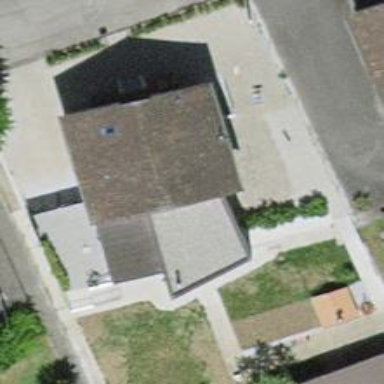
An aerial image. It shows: Detached building.